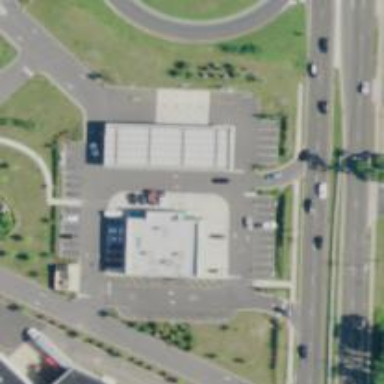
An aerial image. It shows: Convenience shop.